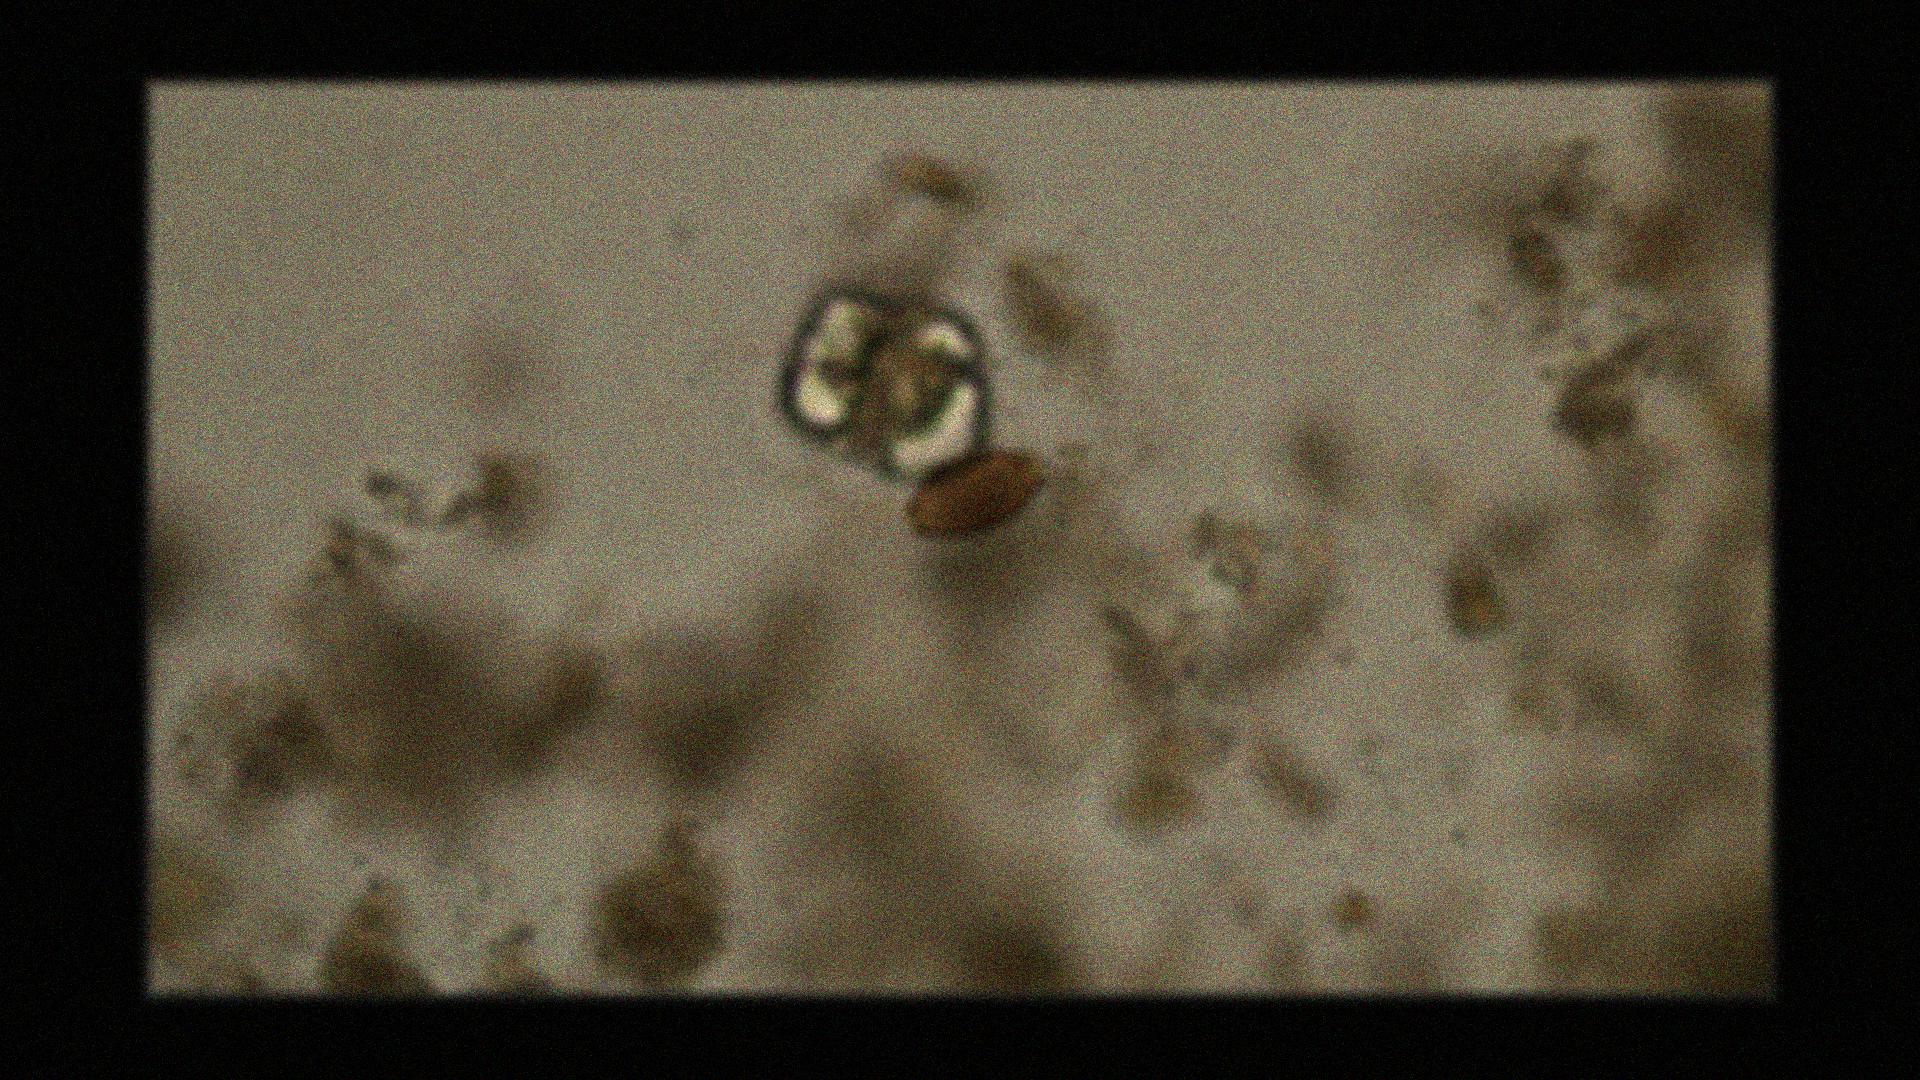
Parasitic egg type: Trichuris trichiura